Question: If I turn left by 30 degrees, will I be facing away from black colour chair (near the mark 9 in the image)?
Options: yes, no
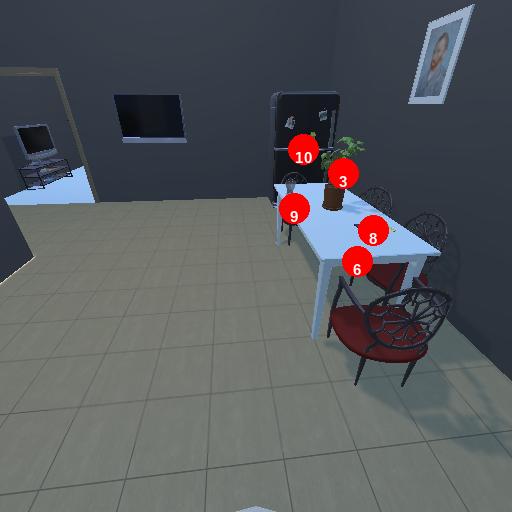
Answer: yes